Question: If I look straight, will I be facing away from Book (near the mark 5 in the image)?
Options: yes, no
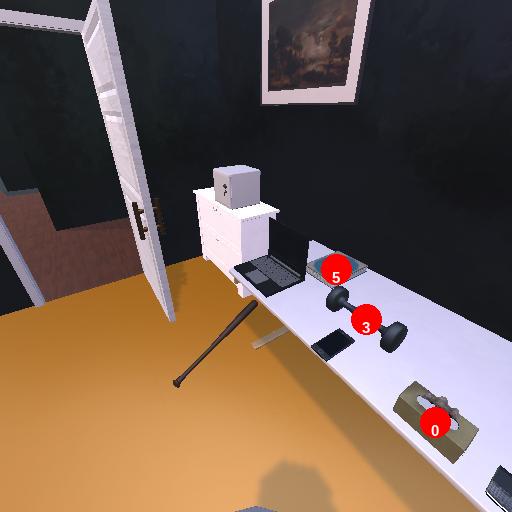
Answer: yes